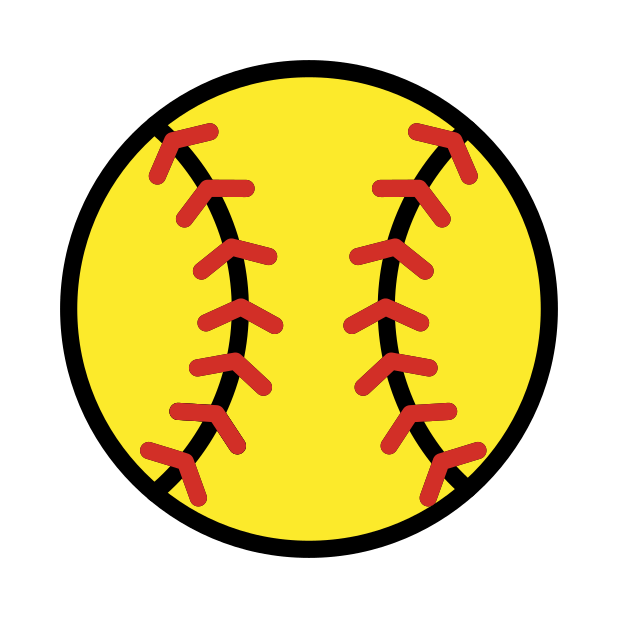
Emoji: 🥎
Name: softball
Unicode: 0x1f94e